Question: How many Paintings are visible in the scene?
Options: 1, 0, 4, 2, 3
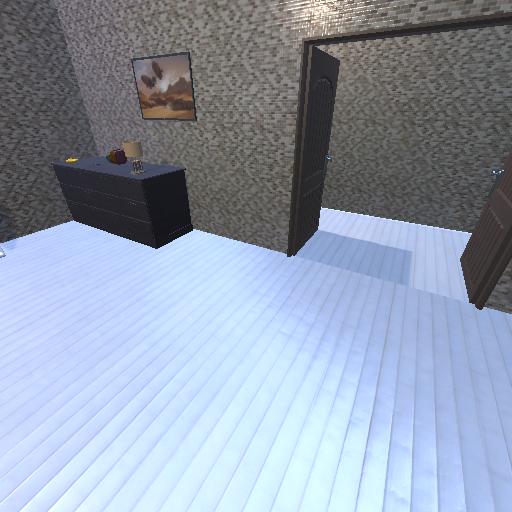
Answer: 1